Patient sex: M
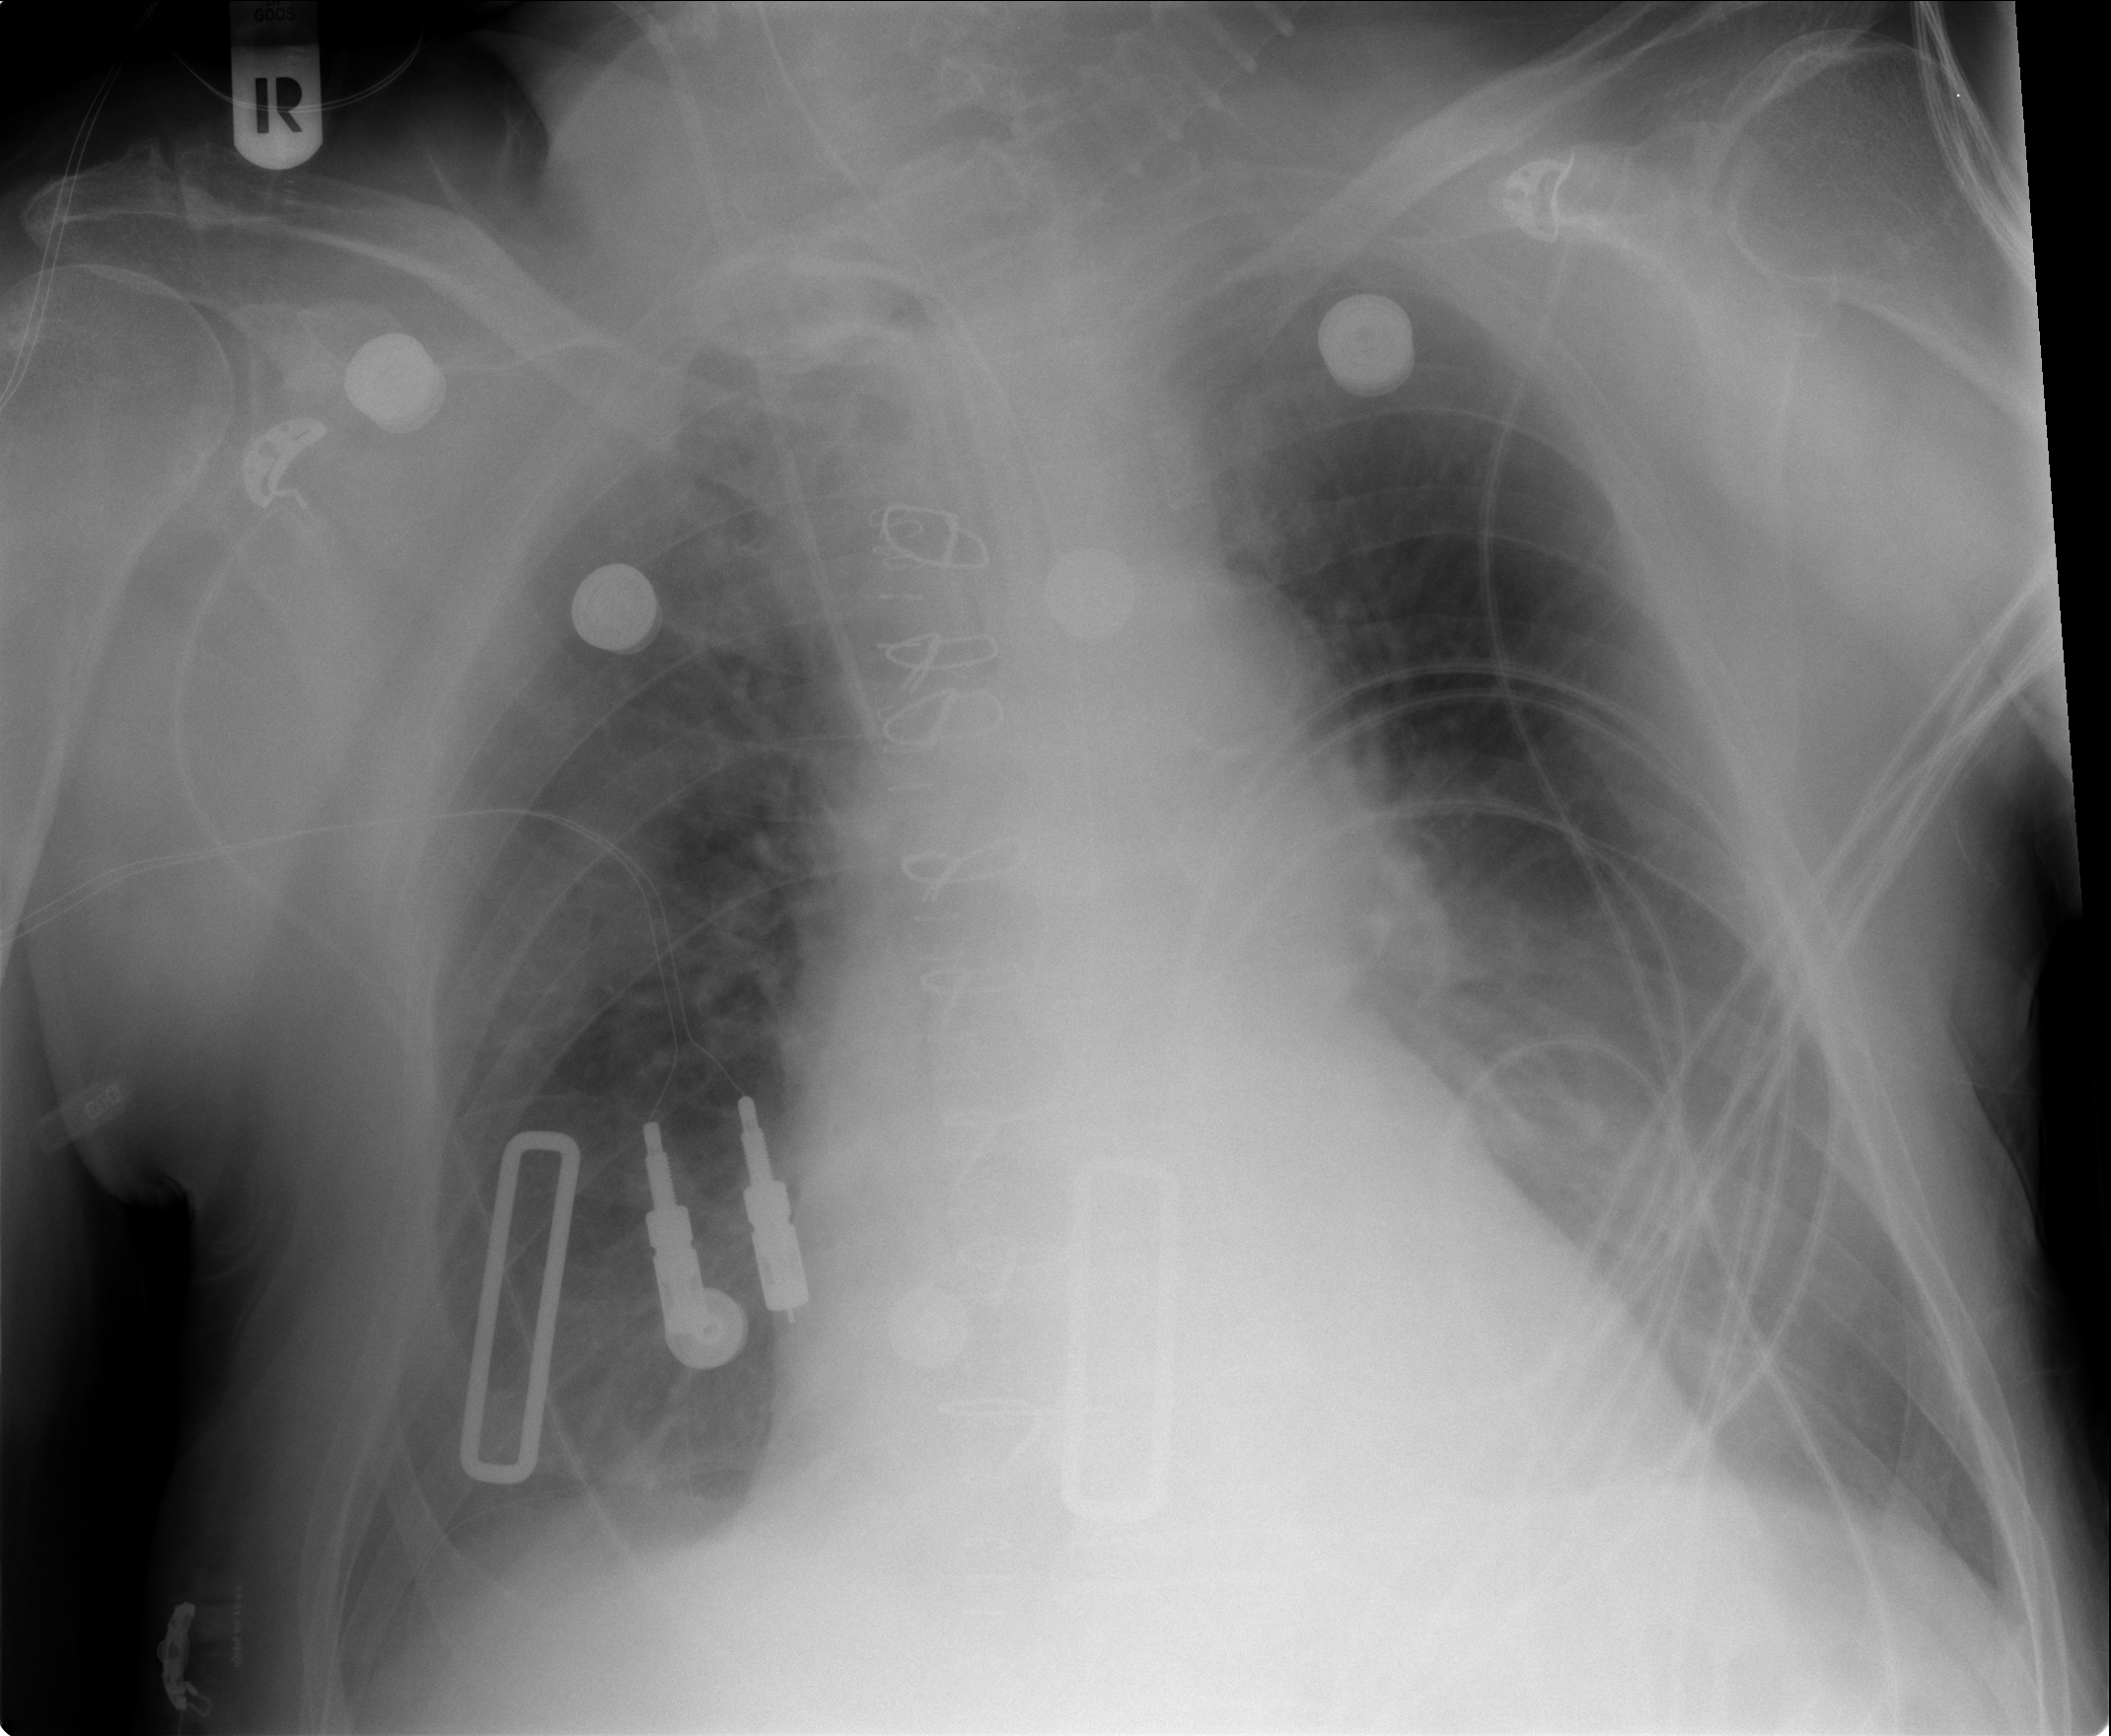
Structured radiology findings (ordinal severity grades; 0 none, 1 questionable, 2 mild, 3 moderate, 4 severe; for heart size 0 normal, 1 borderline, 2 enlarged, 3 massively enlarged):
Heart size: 2
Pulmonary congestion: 2
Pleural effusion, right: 2
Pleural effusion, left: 2
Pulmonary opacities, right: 0
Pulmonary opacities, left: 0
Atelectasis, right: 2
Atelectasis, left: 2